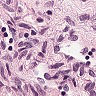
Metastatic tissue present: no